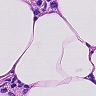
Metastatic tissue present: no